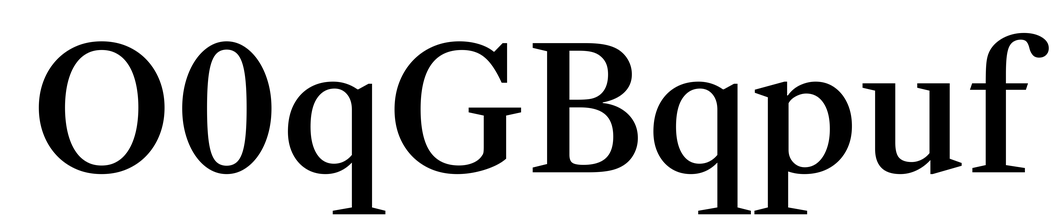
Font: LibreCaslonText_Medium